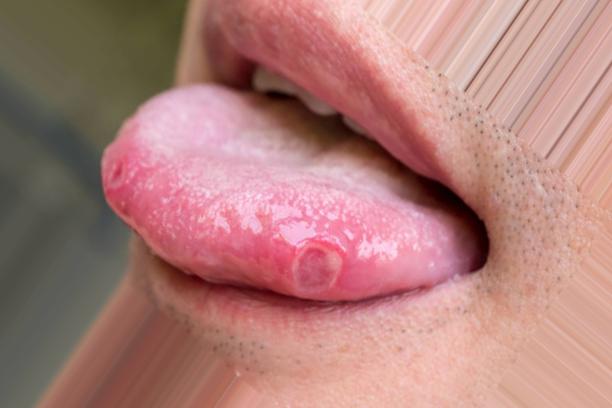
Condition: Mouth Ulcer